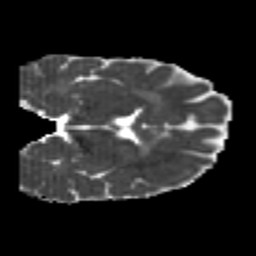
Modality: MD
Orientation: coronal
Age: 25
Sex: male
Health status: healthy
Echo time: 0.074 s